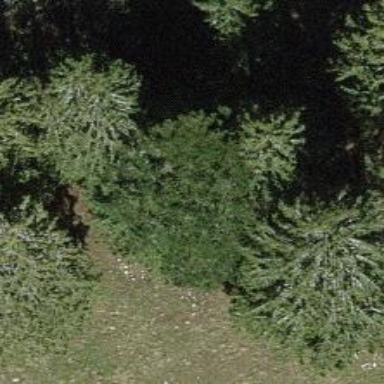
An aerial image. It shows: Single tag "natural: tree."